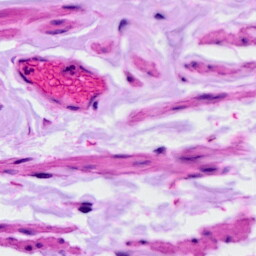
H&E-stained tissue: Ovarian